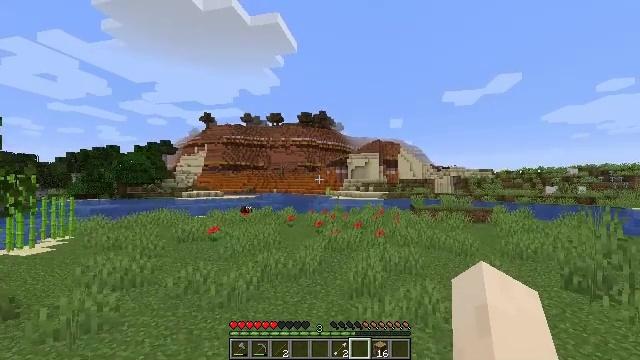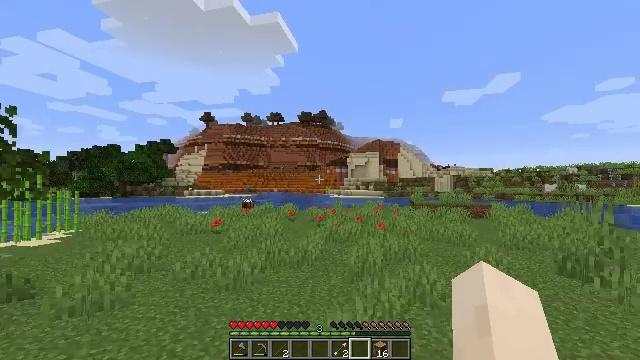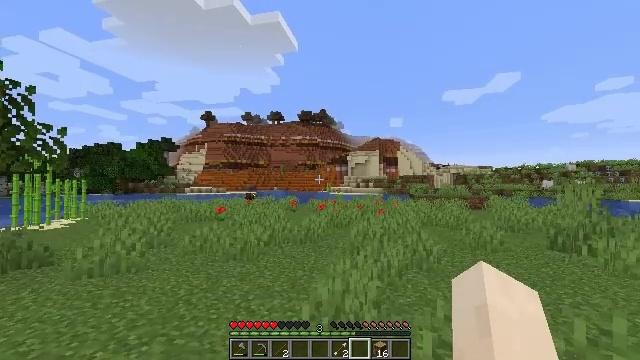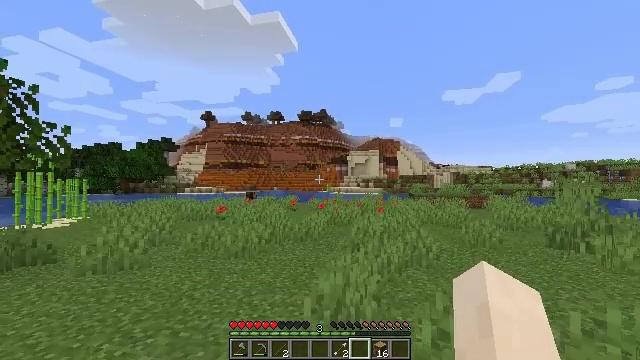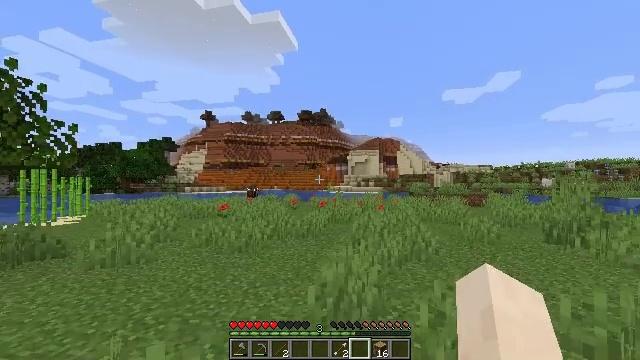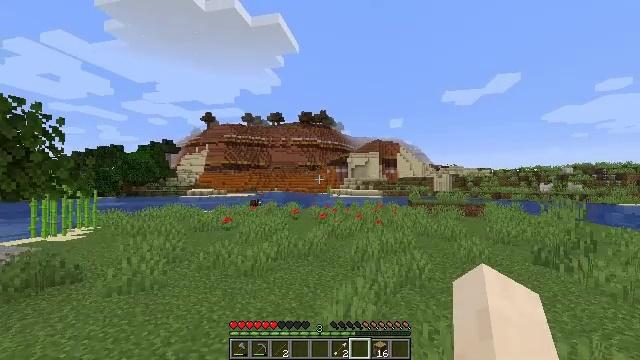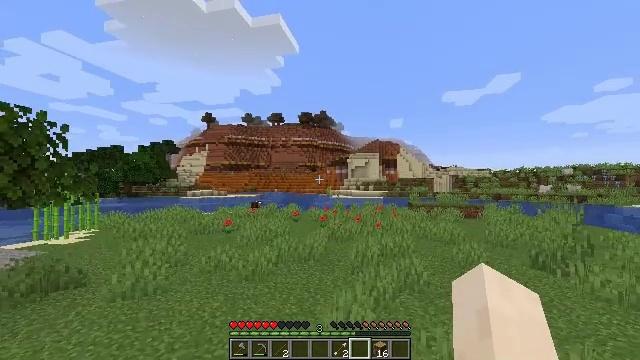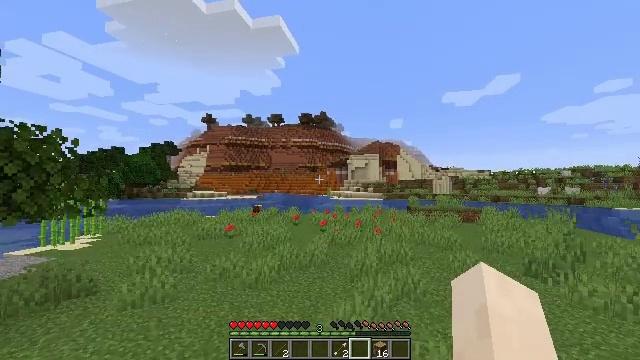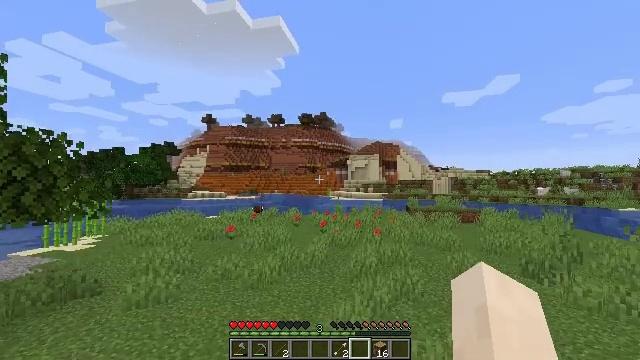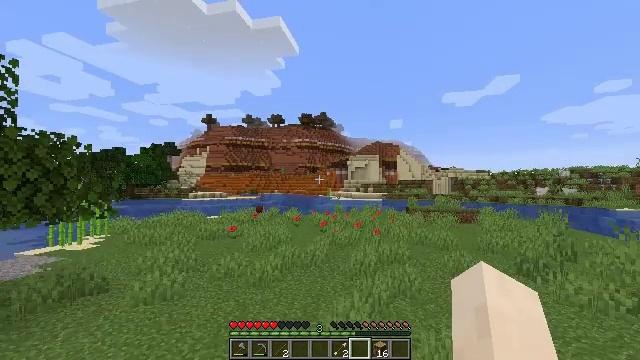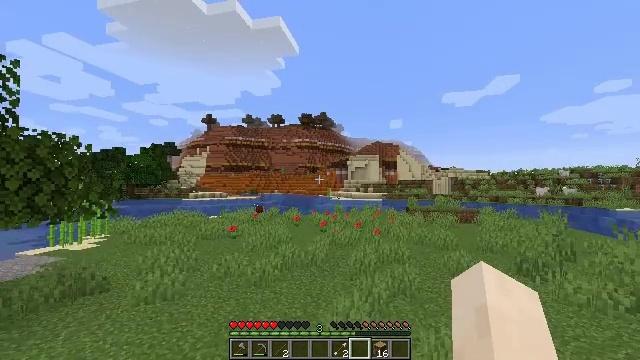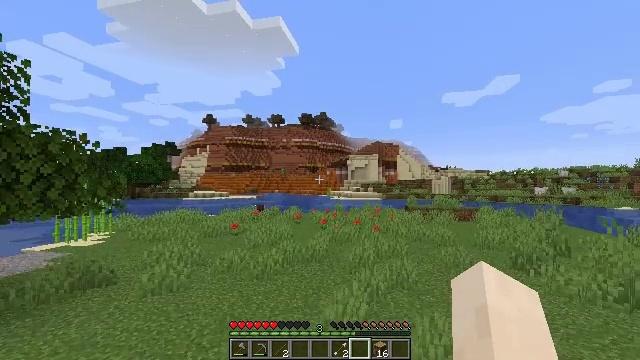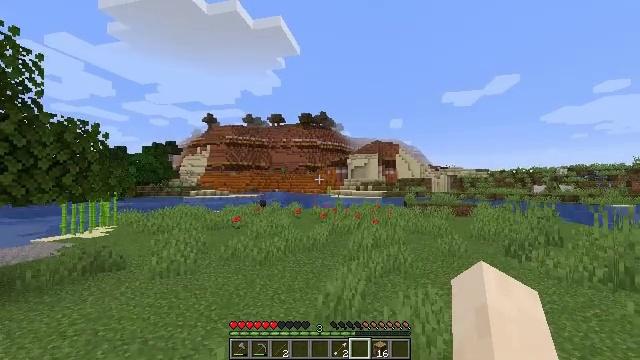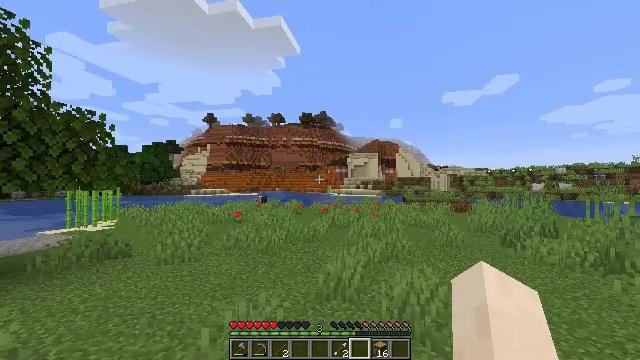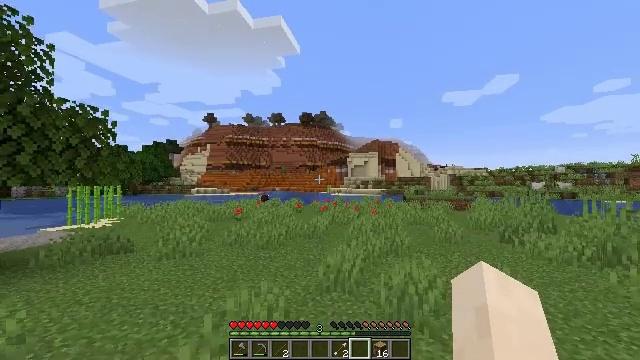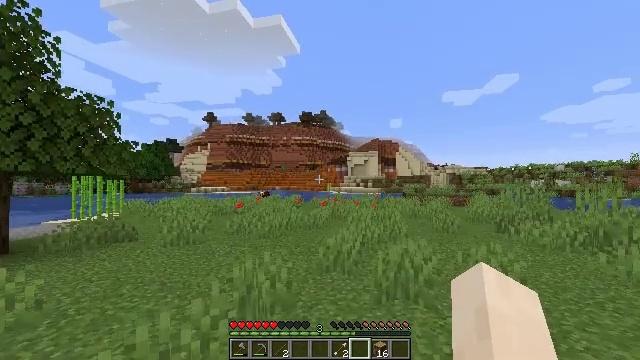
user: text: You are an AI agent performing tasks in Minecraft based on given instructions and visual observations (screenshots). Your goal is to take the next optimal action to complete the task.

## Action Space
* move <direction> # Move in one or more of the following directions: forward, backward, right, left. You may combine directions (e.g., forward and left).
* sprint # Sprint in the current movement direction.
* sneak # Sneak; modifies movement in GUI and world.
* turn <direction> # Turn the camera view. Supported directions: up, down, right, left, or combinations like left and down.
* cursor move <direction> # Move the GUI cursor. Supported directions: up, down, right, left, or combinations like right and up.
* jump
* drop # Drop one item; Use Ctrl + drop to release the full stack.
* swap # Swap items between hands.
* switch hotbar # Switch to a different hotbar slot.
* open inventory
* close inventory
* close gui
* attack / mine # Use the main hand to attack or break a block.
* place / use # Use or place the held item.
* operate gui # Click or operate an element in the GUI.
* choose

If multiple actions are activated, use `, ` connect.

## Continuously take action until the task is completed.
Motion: motion action
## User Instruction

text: Interact with the furnace to craft a cooked porkchop.
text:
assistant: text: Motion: move back, jump
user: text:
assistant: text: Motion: move back, jump
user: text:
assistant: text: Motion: move back, jump
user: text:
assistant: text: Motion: move back, jump
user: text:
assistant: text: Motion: move back, sprint, jump
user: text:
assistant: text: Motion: move back, sprint, jump
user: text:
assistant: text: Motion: move back, sprint, jump
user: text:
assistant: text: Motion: move back, sprint, jump
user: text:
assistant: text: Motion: move back, sprint, jump
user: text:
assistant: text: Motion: move back, jump
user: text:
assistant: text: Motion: move back, jump
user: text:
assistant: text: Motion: move back, jump
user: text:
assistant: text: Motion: move back, jump
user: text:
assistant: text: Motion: move back, jump
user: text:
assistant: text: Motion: move back, jump
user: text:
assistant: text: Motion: move back, jump
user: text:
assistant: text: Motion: move back, sprint, jump
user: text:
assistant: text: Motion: move back, sprint, jump
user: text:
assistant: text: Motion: move back, sprint, jump
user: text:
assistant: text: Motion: move back, sprint, jump
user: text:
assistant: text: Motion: move back, sprint, jump
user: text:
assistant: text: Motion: move back, sprint, jump
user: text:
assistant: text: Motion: move back, jump
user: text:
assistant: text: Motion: move back, jump
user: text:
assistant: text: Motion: move back, jump
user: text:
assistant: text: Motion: move back, jump
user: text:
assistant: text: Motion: move back, jump
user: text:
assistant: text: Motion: move back, jump
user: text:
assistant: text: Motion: move back, jump
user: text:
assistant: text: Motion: move back, jump